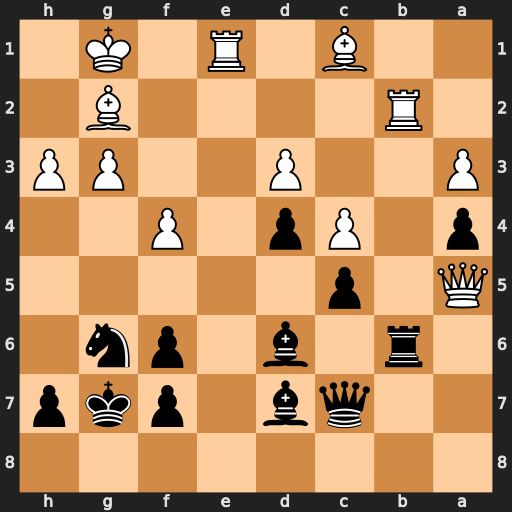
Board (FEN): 8/2qb1pkp/1r1b1pn1/Q1p5/p1Pp1P2/P2P2PP/1R4B1/2B1R1K1
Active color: b
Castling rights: -
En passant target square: -
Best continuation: Rxb2 Qxc7 Rxg2+ Kxg2 Bxc7